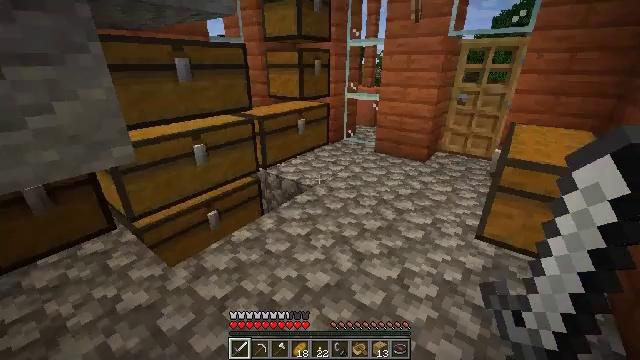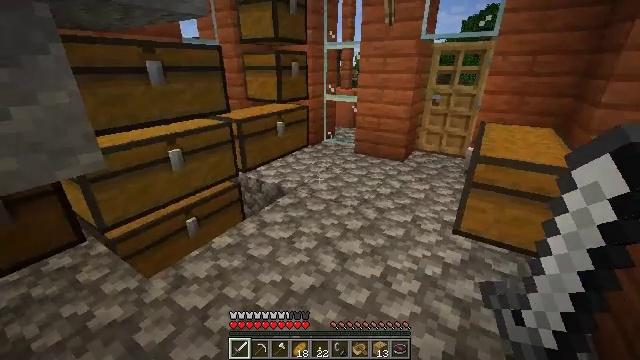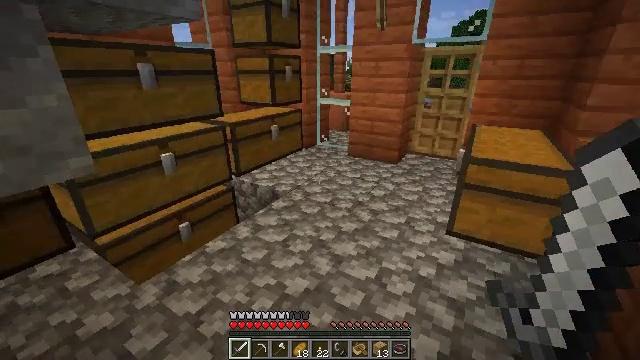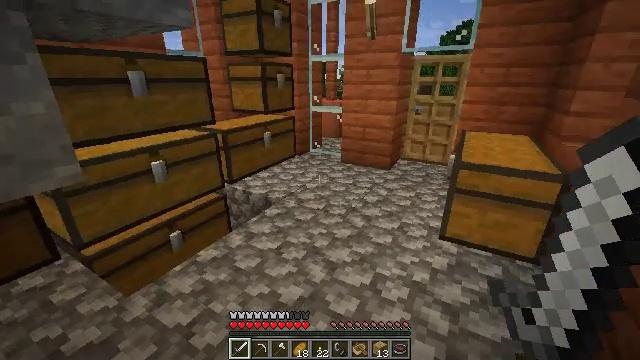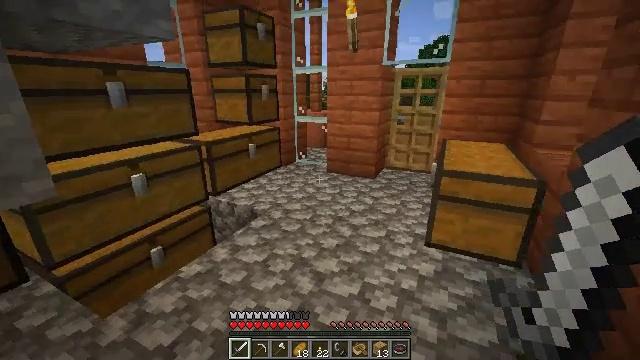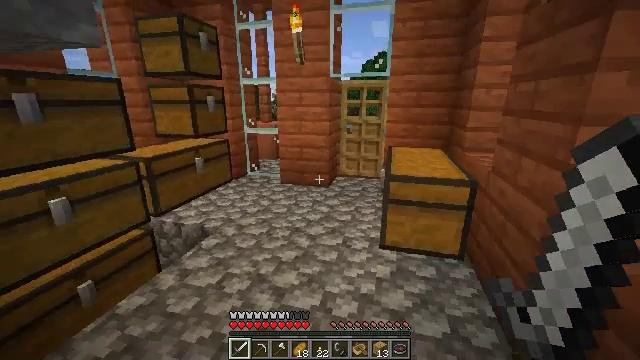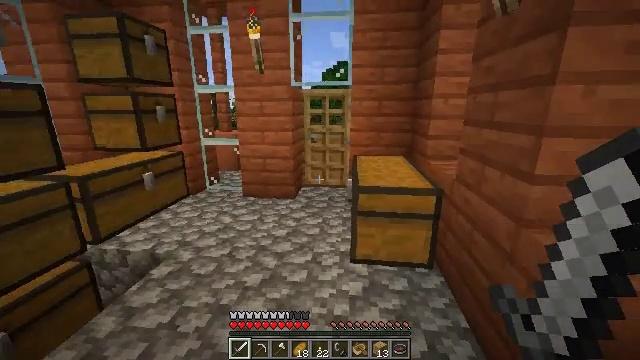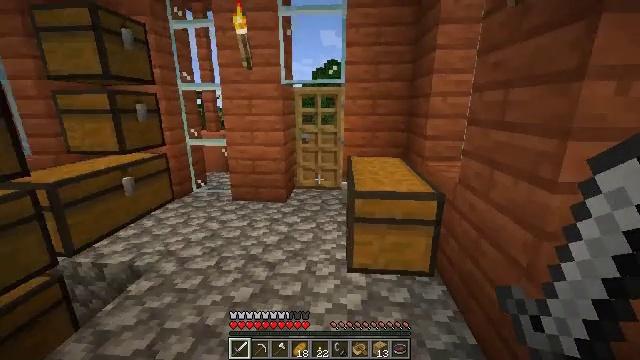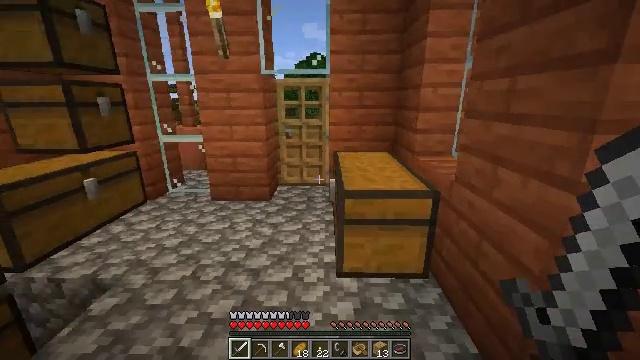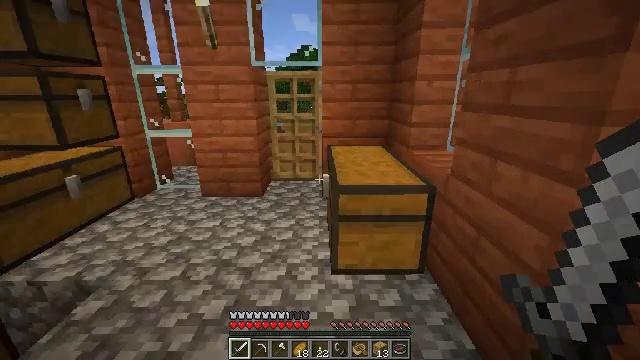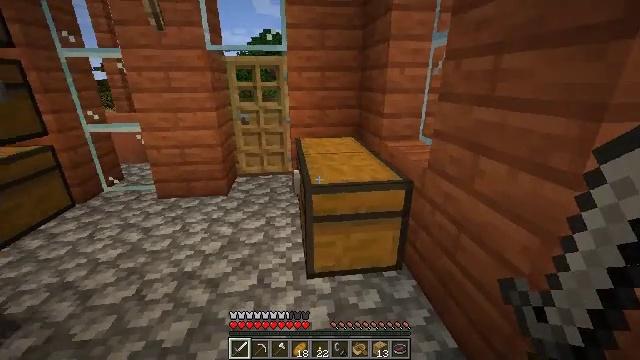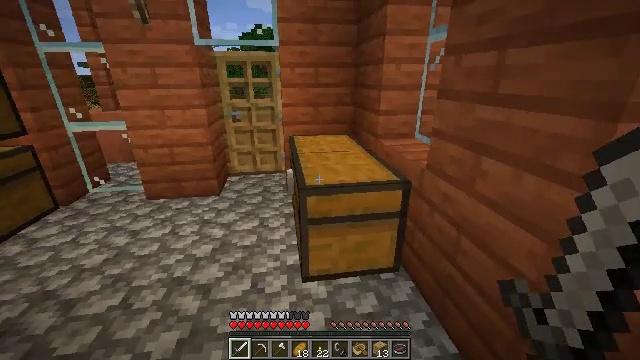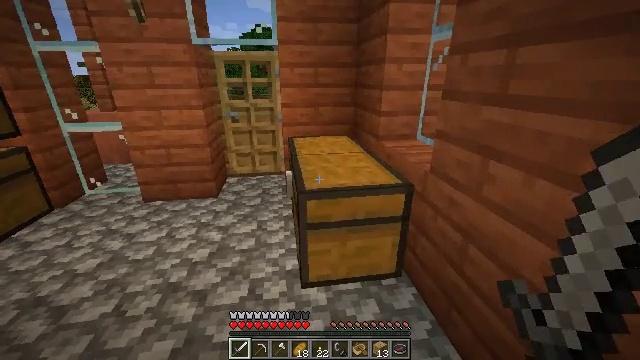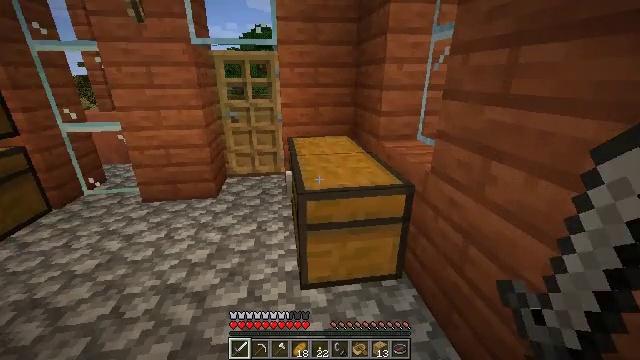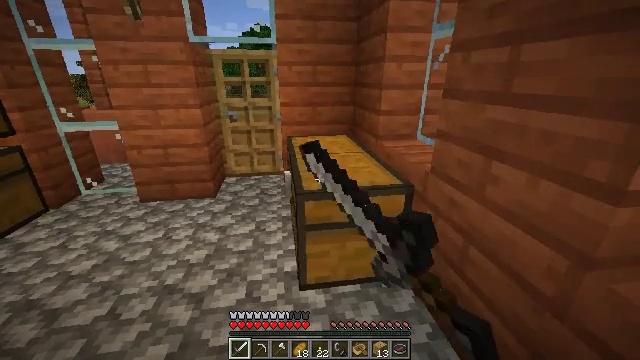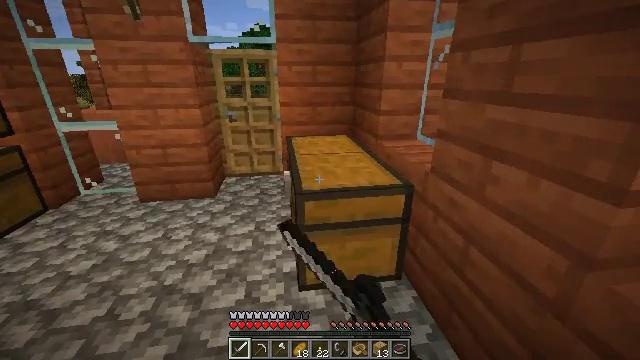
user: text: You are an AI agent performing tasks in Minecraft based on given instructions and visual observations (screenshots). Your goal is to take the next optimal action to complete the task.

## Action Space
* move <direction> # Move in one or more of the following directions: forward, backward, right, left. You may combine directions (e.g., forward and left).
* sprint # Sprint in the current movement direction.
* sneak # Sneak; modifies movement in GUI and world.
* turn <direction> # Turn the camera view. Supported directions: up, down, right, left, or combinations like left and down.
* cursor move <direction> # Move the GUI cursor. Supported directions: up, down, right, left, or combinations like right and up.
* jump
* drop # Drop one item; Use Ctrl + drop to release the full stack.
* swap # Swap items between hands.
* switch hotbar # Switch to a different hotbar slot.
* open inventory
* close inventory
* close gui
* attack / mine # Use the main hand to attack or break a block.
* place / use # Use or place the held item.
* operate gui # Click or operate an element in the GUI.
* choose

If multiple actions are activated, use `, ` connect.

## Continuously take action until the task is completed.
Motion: motion action
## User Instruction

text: Retrieve the white bed for later use.
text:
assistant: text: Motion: turn right
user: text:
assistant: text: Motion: turn right
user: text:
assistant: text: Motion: turn right and up
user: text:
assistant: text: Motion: turn right and up
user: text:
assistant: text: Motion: move forward, turn right and up
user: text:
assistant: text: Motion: move forward, turn right and up
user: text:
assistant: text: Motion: move forward, turn right
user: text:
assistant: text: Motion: move forward, turn right and down
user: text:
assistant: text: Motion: move forward, turn right and down
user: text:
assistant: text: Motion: turn right and down
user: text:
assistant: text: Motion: turn right
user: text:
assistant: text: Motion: no_op
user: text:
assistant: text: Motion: use / place
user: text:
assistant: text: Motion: use / place
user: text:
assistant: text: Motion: use / place
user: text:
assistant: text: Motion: use / place
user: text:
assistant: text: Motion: no_op
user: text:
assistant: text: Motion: no_op
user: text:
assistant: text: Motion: no_op
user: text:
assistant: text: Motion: no_op
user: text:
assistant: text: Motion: no_op
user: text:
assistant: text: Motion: no_op
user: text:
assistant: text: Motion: no_op
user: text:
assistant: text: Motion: no_op
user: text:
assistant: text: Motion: no_op
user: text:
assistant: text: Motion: no_op
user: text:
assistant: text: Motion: turn right and up
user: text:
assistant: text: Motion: turn right and up
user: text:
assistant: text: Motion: turn up
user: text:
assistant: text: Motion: turn left